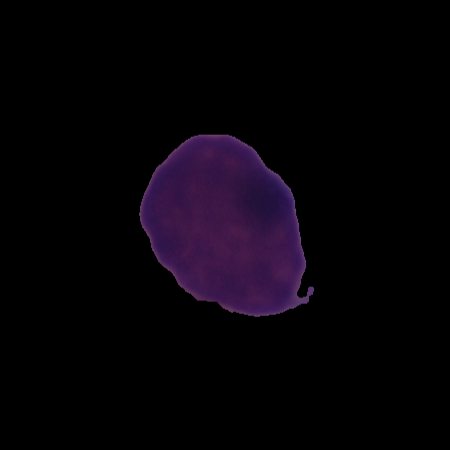
Label: cancer